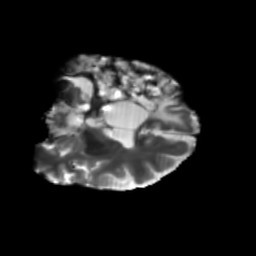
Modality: T2w
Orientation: coronal
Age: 48
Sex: male
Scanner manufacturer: siemens
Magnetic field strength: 3 T
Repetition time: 5.47 s
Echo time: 0.0854 s